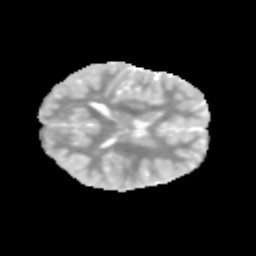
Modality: MD
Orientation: axial
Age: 8
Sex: female
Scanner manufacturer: siemens
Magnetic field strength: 3 T
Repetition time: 3.8 s
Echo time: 0.07 s